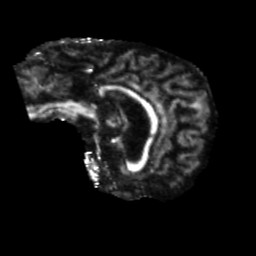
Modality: FA
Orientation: sagittal
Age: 66
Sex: female
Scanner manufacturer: siemens
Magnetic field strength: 3 T
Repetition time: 5.25 s
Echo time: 0.08 s